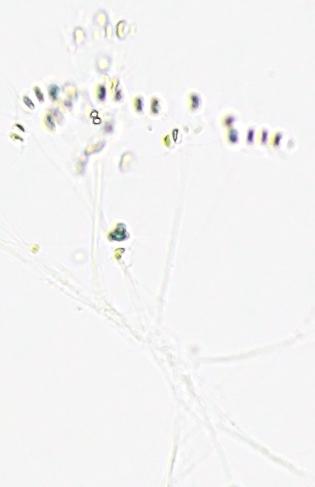
Label: Phaeocystis